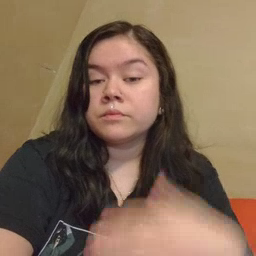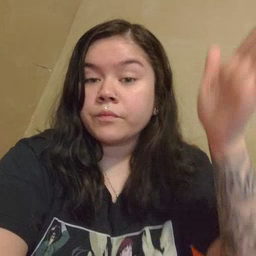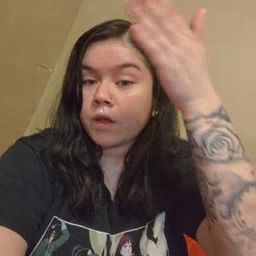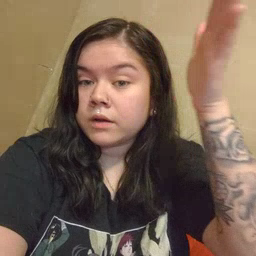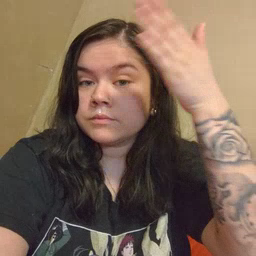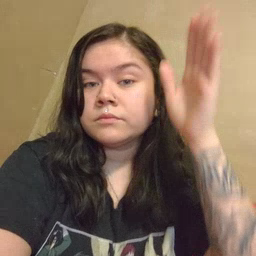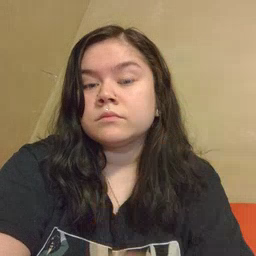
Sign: flag